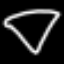
Label: diamond